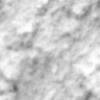
Label: no_change